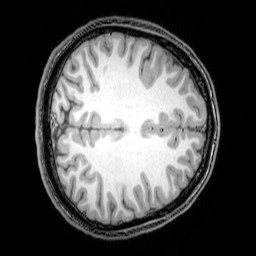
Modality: T1w
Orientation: axial
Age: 25
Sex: male
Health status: healthy
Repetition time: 0.081 s
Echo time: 0.037 s